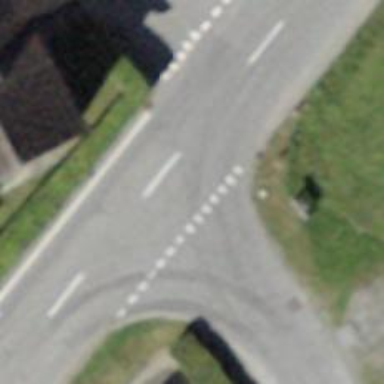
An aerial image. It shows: Unclassified road with asphalt surface.